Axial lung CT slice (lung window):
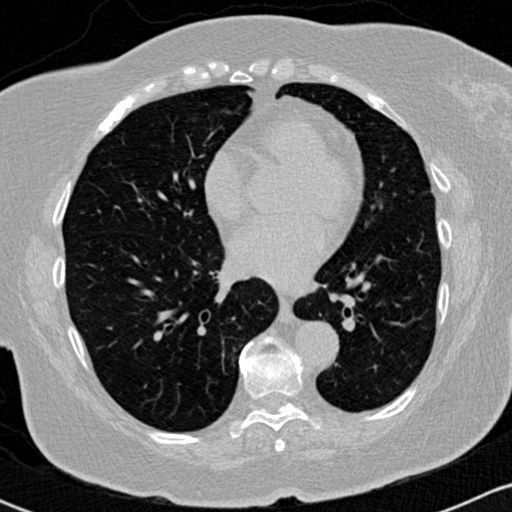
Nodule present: no